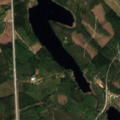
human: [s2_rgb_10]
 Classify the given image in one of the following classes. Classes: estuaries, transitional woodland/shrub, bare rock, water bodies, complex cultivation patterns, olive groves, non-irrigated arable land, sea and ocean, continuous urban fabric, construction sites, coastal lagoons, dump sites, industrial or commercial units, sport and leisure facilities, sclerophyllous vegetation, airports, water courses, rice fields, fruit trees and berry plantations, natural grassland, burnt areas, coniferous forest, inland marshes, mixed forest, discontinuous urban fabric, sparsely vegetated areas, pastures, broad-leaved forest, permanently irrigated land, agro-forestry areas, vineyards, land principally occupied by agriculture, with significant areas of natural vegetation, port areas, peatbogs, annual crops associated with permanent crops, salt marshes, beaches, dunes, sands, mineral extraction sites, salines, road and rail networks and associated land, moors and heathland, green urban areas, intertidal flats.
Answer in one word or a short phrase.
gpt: coniferous forest, mixed forest, water bodies